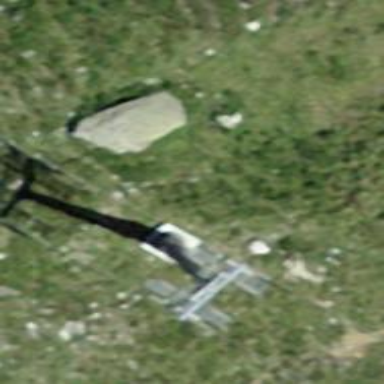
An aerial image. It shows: Pylon used for aerialway.